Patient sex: M
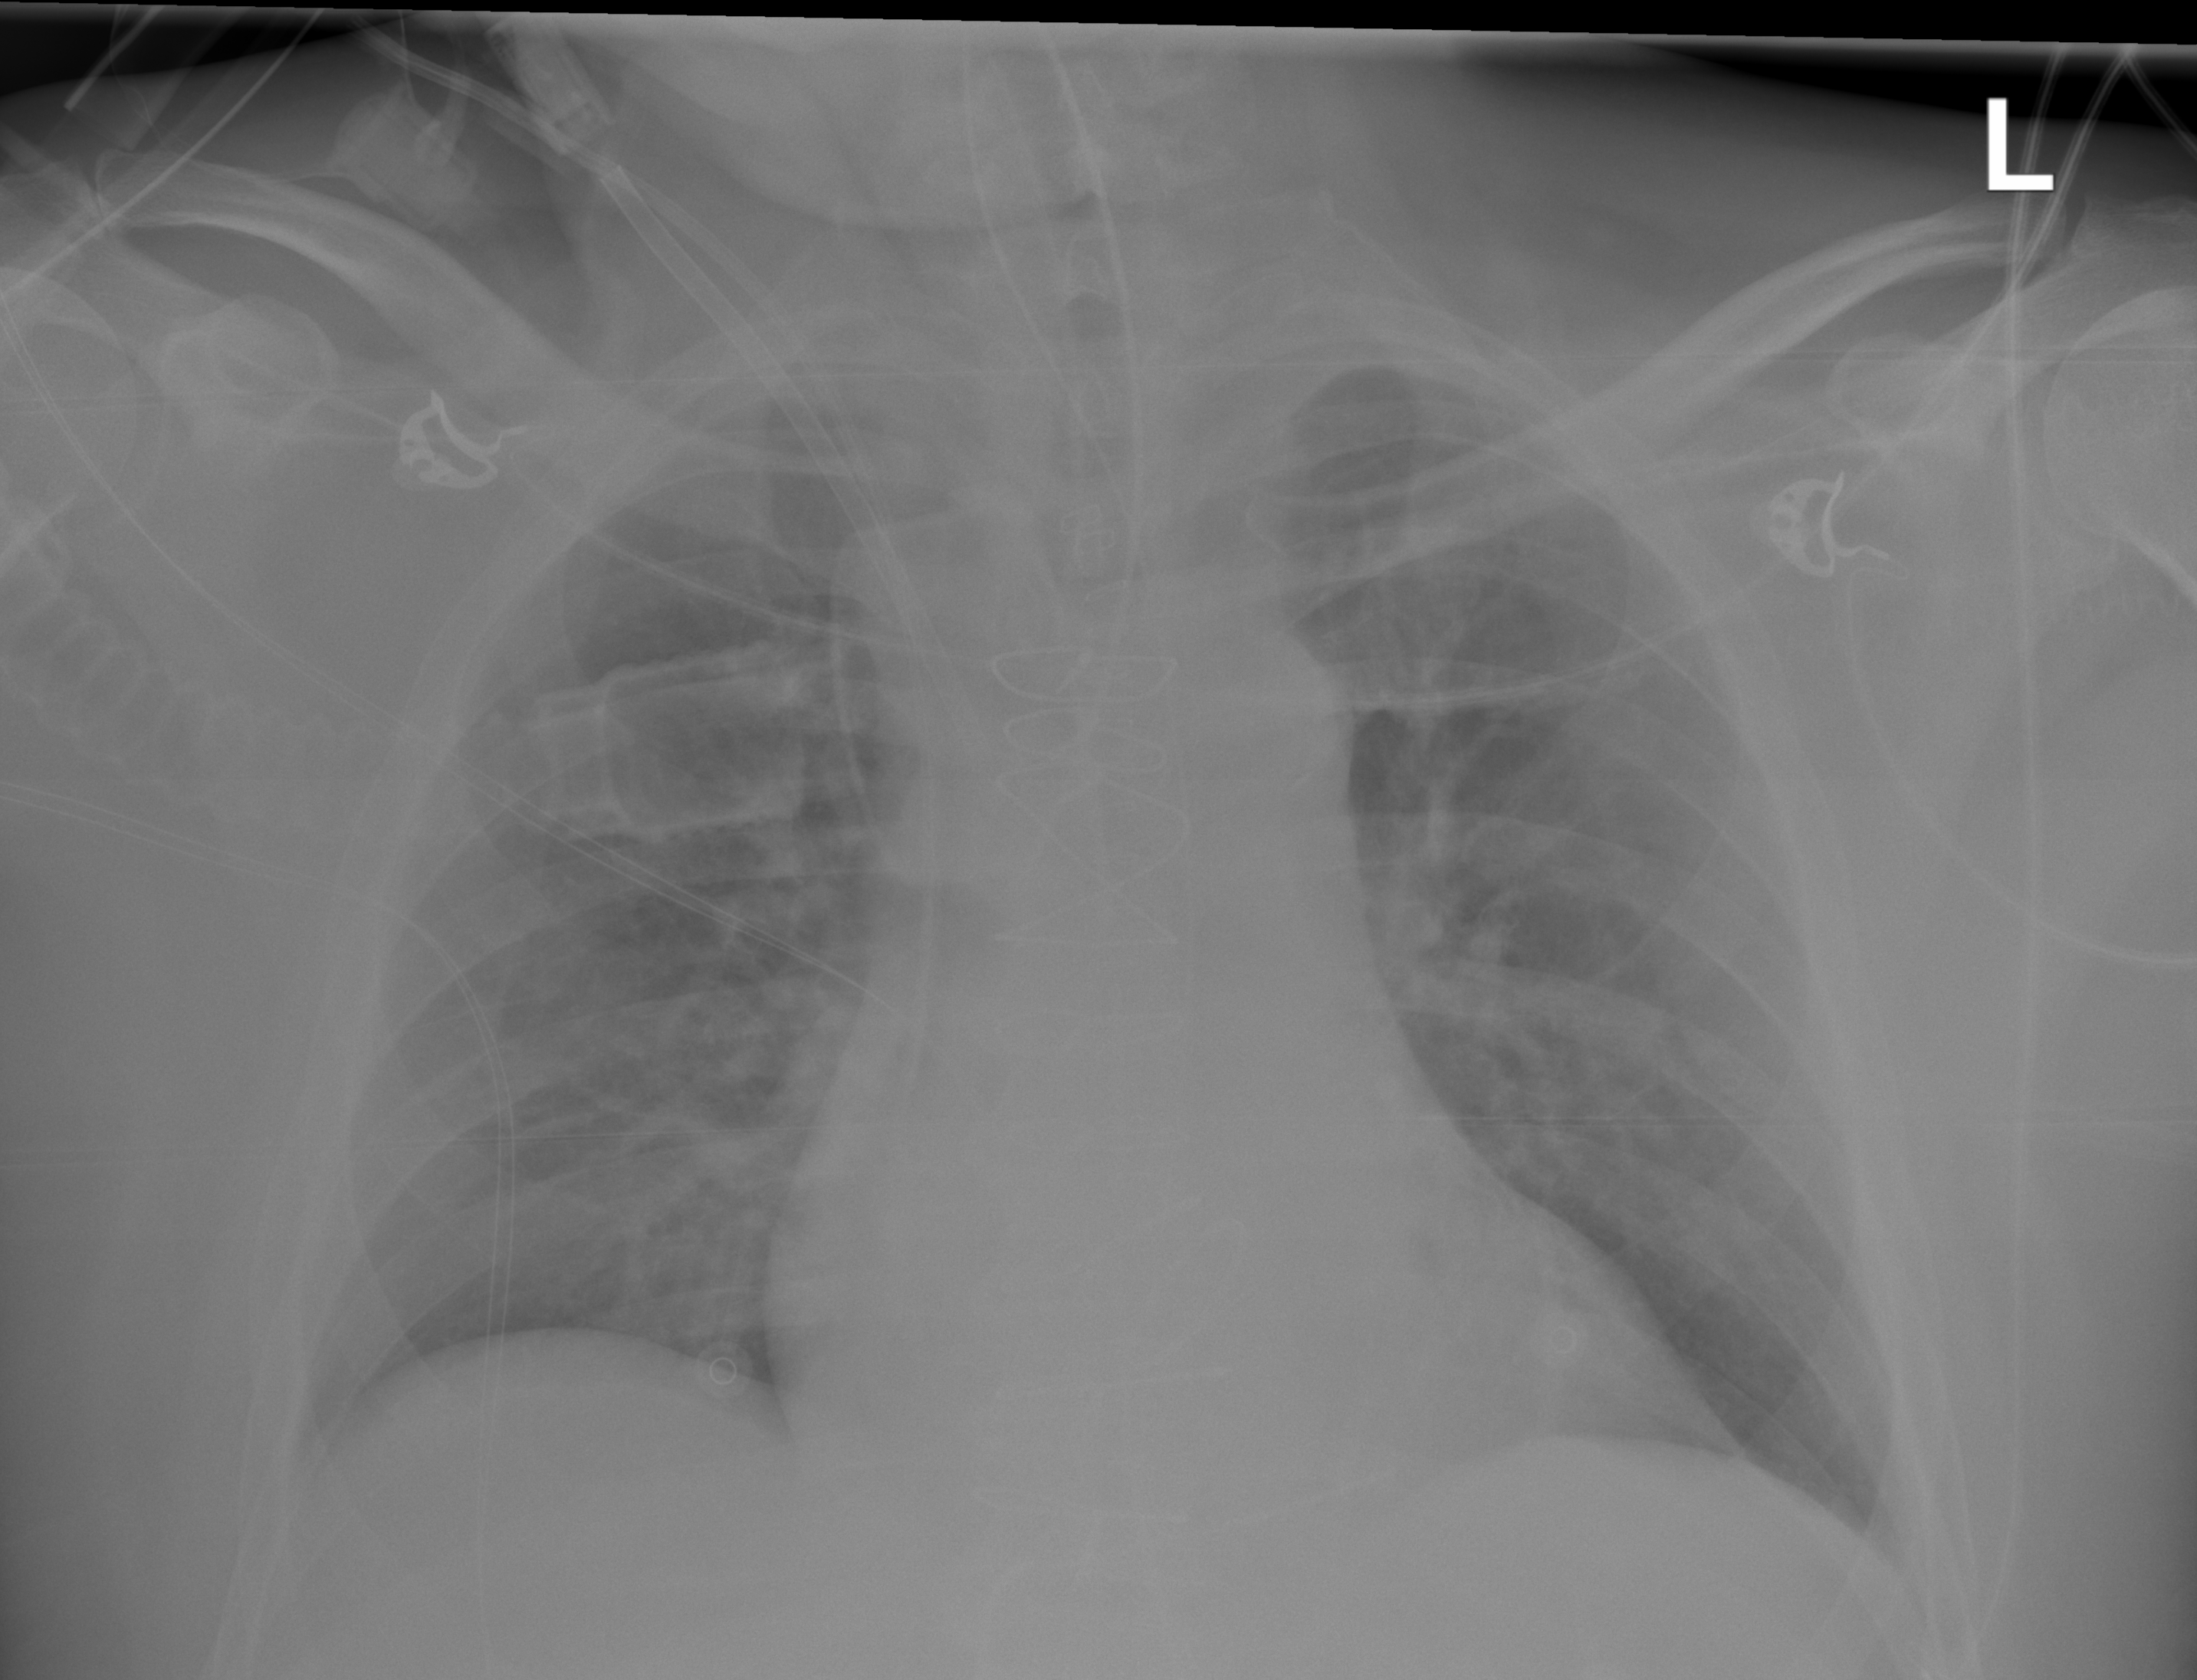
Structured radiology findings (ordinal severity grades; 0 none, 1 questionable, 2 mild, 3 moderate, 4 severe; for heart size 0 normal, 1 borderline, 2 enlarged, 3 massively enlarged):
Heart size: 0
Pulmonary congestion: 0
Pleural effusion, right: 0
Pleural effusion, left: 0
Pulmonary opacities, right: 0
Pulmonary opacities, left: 0
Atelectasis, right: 0
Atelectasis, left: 0